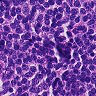
Metastatic tissue present: no